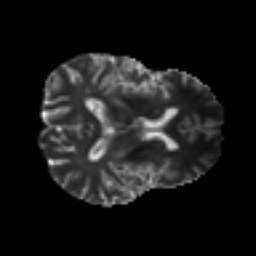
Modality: T2w
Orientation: axial
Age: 41
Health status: ill
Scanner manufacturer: philips
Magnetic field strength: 3 T
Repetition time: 9 s
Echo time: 0.127 s